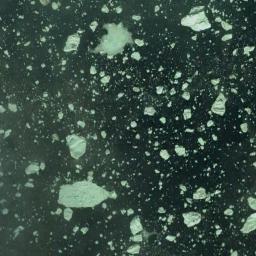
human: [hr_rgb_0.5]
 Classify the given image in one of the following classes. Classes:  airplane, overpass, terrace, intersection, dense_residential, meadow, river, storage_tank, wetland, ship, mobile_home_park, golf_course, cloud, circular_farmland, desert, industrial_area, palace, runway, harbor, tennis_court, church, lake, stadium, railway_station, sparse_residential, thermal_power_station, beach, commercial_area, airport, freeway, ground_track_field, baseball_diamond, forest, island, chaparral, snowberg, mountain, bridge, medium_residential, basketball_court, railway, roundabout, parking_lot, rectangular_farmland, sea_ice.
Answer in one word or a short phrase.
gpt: sea_ice